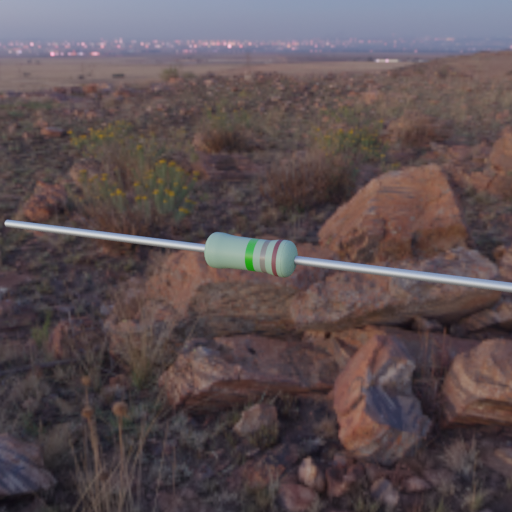
Resistor colour bands (in order): green, gray, brown